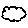
Label: cloud